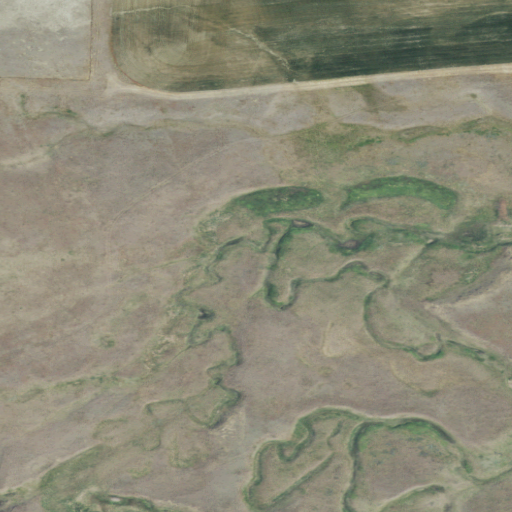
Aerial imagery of valley in Montana named North Fork Dugout Coulee containing grassland, pasture, and cultivated crops